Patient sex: M
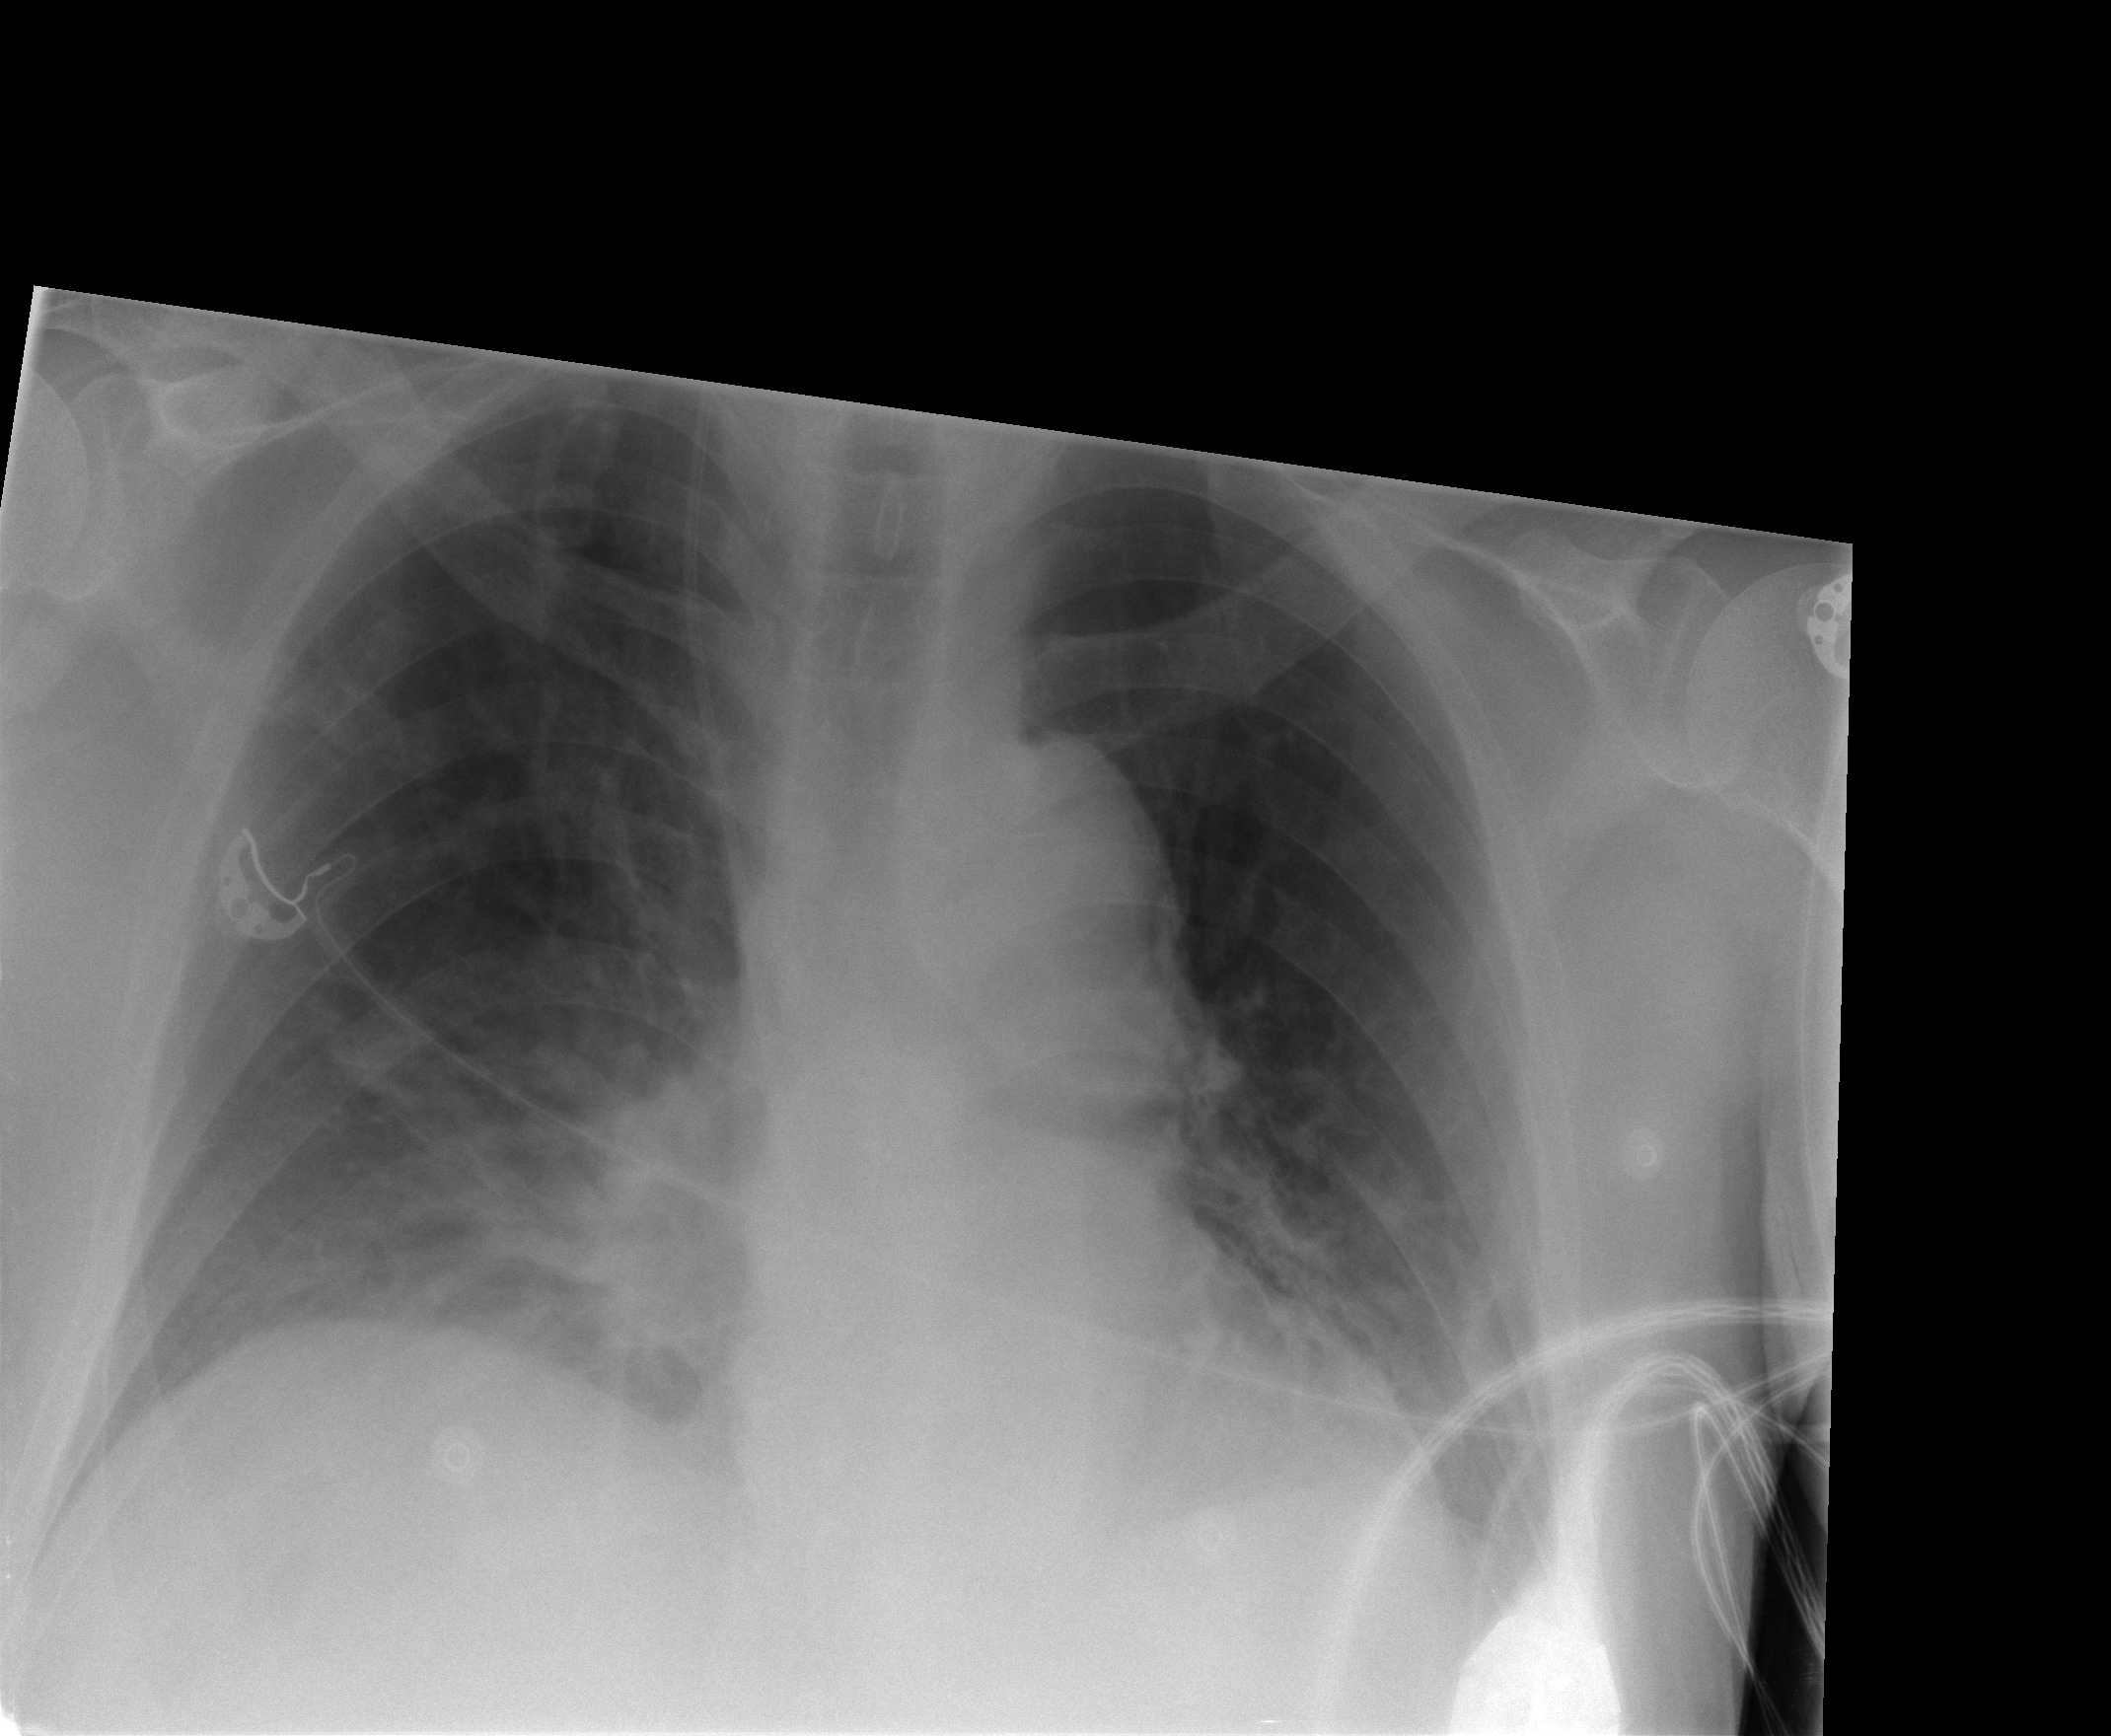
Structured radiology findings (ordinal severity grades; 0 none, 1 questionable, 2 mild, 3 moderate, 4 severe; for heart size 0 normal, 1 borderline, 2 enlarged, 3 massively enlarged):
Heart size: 0
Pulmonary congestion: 2
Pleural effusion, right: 2
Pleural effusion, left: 2
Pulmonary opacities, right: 0
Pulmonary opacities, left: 0
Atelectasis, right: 2
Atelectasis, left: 2